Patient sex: M
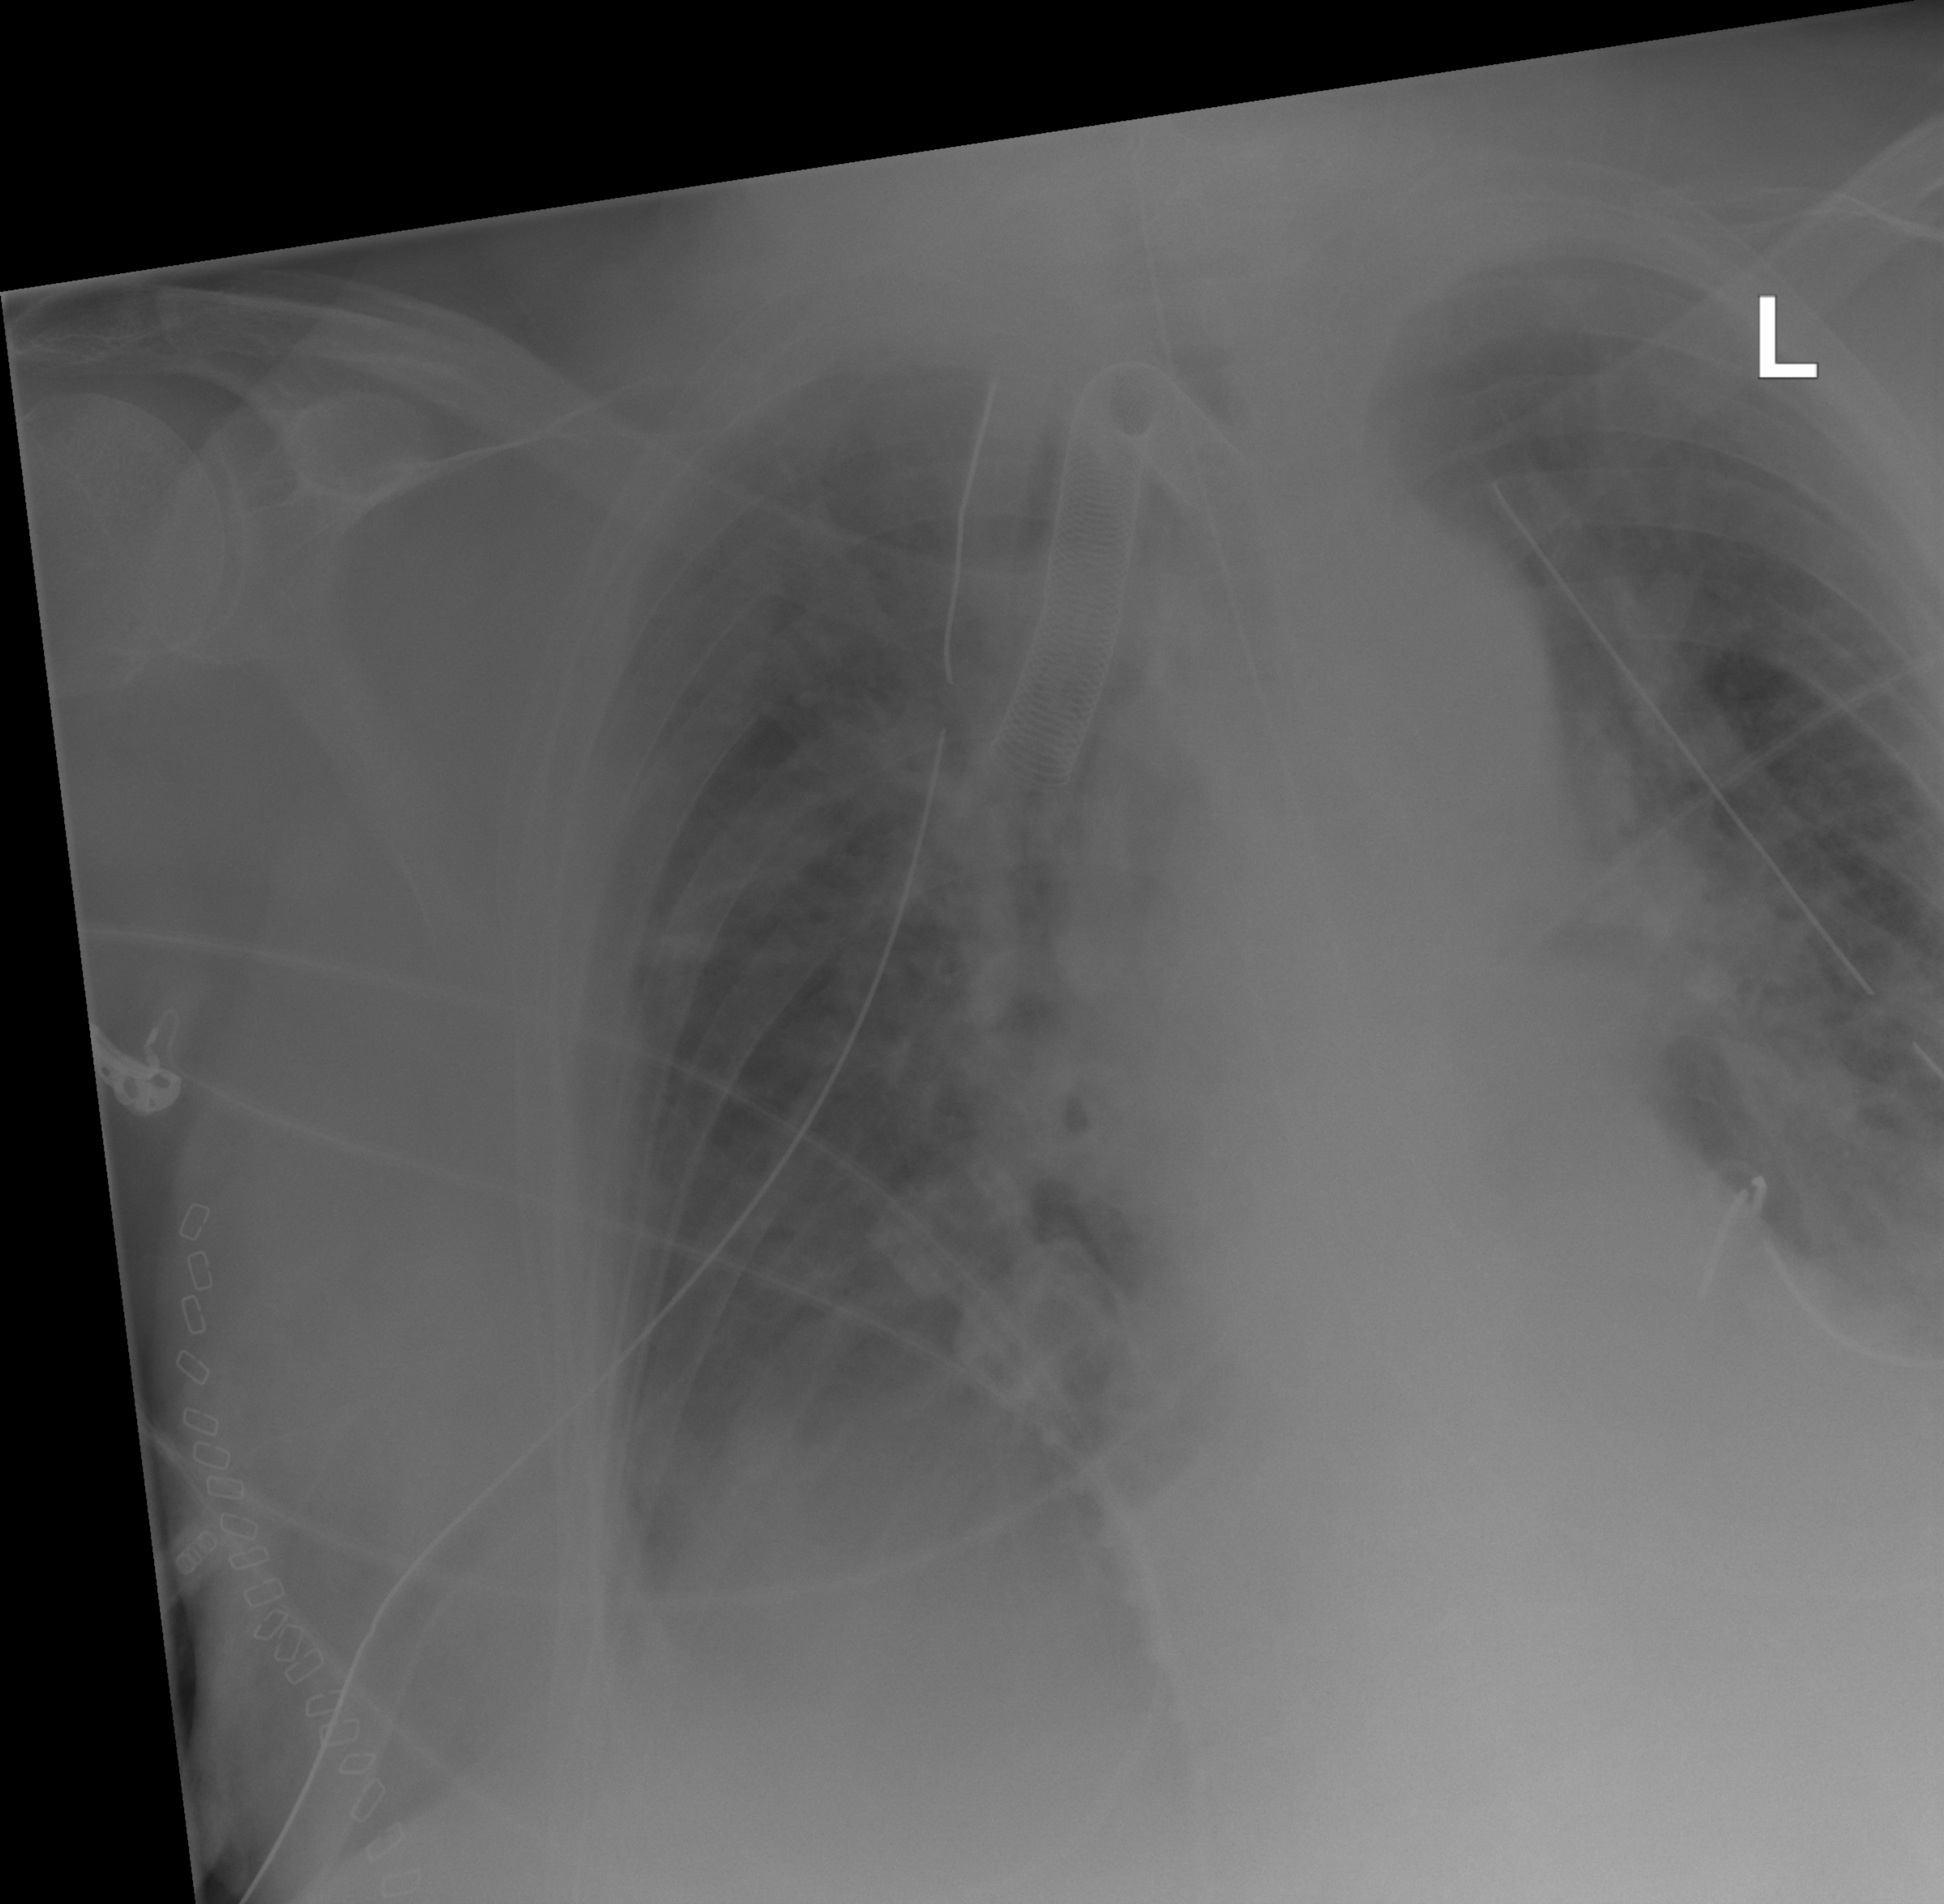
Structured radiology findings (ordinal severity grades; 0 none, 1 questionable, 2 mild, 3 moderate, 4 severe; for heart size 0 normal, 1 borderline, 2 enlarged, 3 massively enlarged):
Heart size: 0
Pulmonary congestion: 2
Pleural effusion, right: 2
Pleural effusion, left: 2
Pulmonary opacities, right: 2
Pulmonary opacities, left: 2
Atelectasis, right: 2
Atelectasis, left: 2